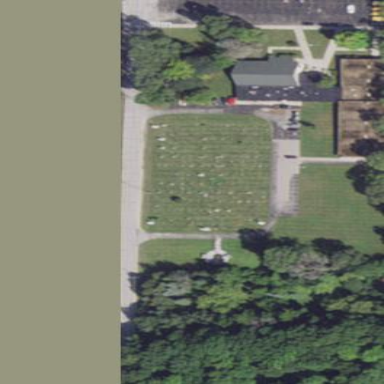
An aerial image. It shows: Cemetery.